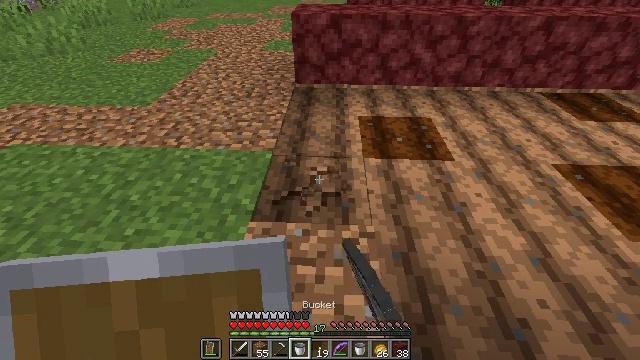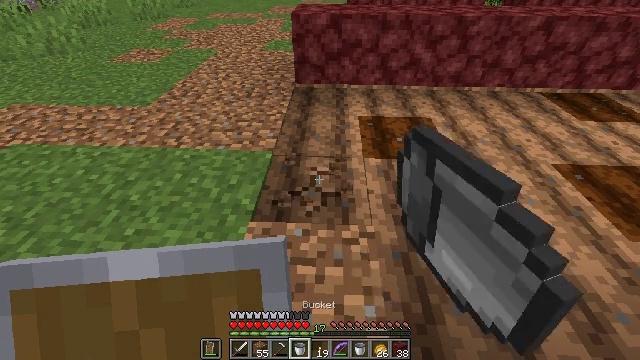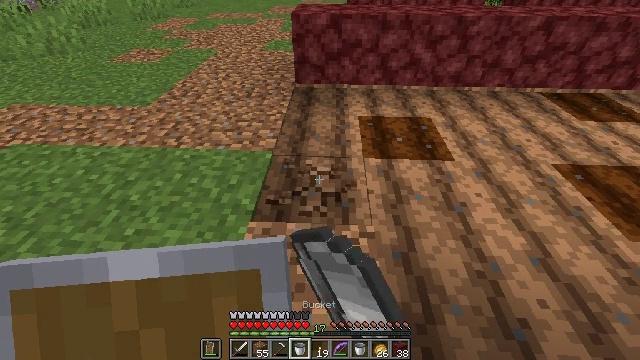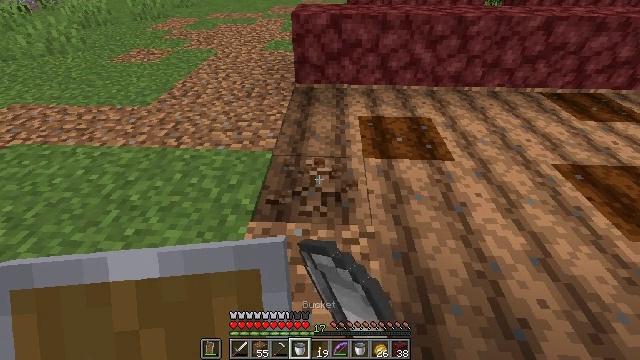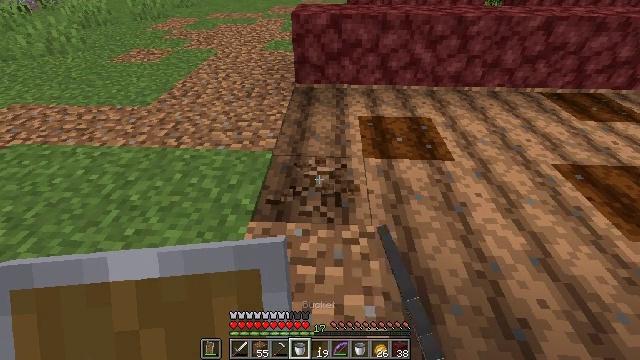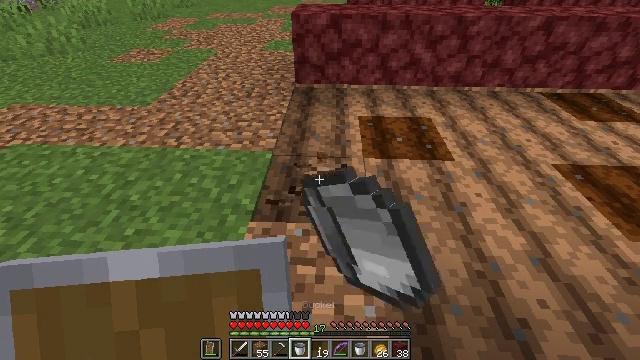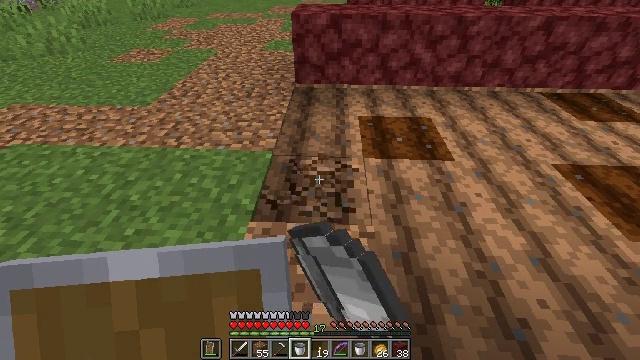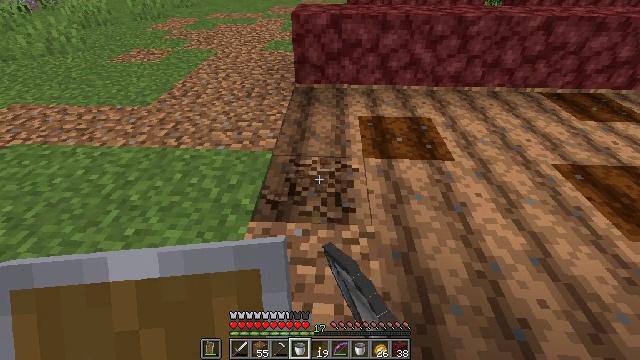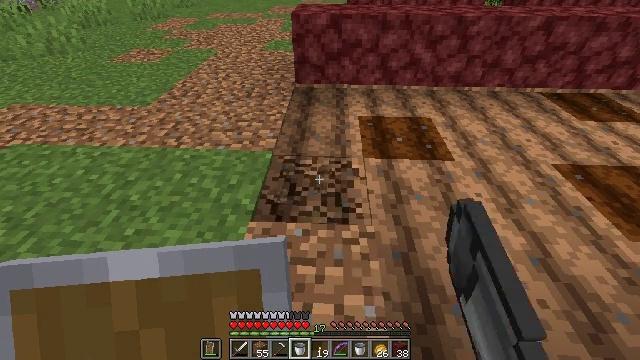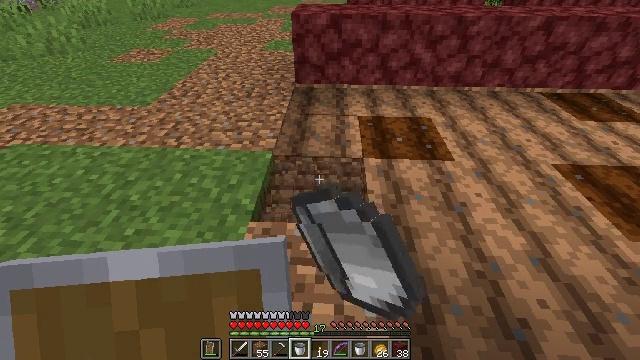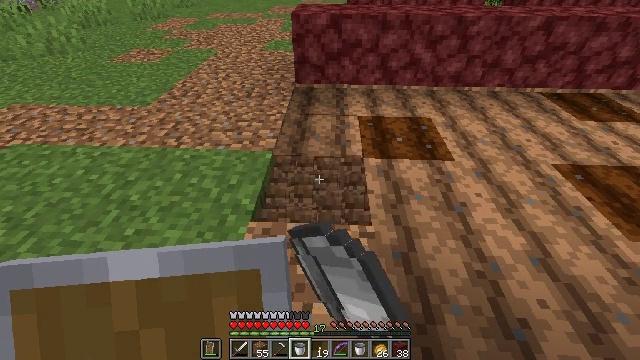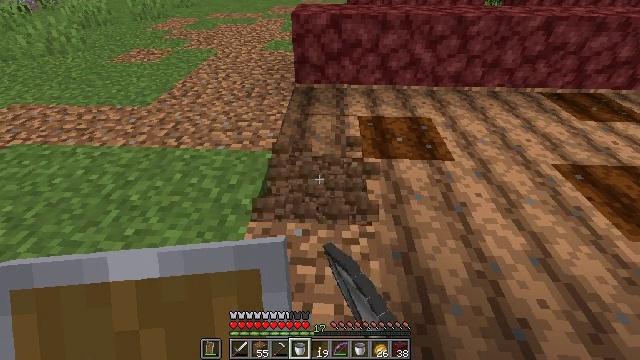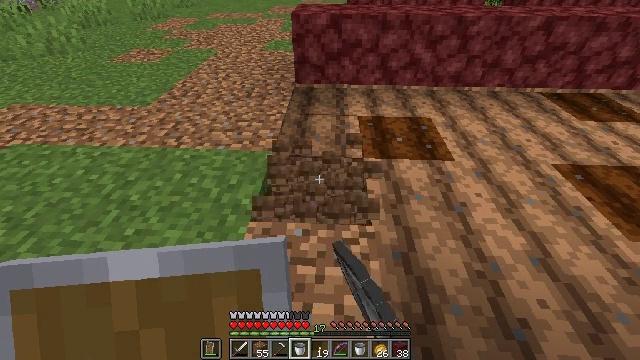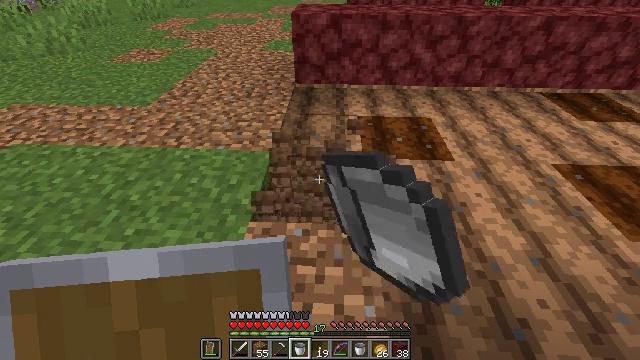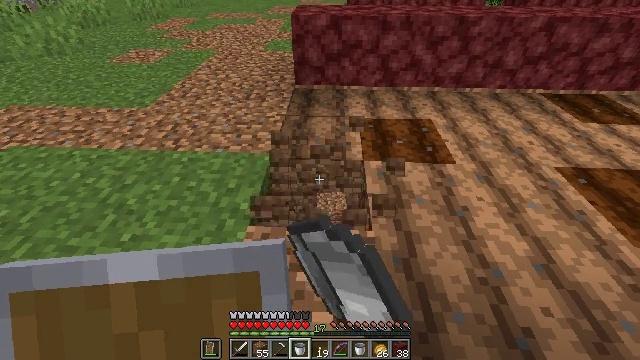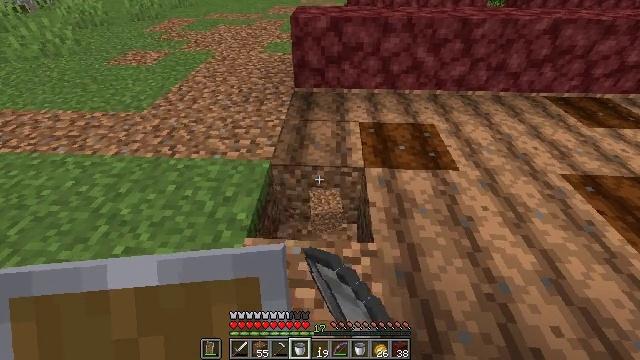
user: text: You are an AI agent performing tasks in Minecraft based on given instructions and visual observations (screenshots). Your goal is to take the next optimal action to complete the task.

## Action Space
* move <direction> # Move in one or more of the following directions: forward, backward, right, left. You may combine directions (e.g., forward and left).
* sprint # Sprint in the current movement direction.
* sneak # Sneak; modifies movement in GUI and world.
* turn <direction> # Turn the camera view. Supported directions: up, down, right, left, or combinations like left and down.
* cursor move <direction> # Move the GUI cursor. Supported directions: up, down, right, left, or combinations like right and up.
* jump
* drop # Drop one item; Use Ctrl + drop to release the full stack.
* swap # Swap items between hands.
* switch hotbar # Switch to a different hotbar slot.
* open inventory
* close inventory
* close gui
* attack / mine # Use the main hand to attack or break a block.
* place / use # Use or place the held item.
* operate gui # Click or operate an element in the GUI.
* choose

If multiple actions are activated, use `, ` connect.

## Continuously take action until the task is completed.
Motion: motion action
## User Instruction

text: Harvest farmland back to plain soil.
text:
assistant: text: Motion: attack / mine
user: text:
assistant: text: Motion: attack / mine
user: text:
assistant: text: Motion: attack / mine
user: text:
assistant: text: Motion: attack / mine
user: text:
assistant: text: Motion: attack / mine
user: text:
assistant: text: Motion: attack / mine
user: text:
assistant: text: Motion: attack / mine
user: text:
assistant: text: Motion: attack / mine
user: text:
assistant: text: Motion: attack / mine
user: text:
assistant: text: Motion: attack / mine
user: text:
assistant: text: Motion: attack / mine
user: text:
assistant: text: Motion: attack / mine
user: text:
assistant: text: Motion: attack / mine
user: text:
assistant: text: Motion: move forward, attack / mine
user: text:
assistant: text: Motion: move forward, attack / mine
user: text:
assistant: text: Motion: move forward, attack / mine
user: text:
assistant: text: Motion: attack / mine
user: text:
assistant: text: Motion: attack / mine
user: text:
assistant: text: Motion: attack / mine
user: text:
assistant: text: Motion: attack / mine
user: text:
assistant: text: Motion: attack / mine
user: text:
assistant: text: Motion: attack / mine
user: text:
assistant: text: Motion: attack / mine
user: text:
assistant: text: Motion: attack / mine
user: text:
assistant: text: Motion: attack / mine
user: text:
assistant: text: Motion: attack / mine
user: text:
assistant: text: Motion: attack / mine
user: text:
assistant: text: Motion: attack / mine
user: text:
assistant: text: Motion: attack / mine
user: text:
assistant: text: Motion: attack / mine